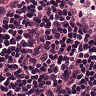
Metastatic tissue present: no